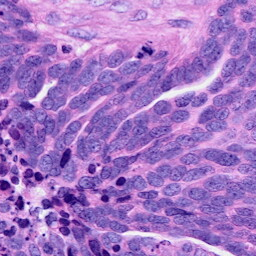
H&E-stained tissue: Ovarian